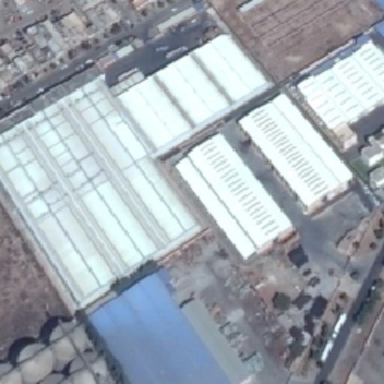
In the factory that passes the road some buildings are white and blue roofs and some cylinders with gree tanks .